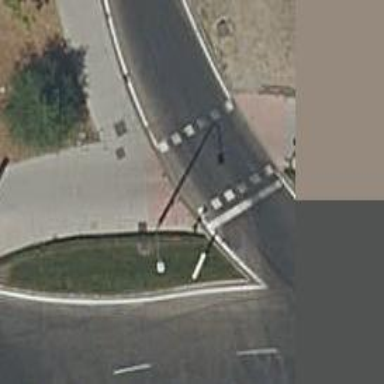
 there are traffic signals and zebra crossing."